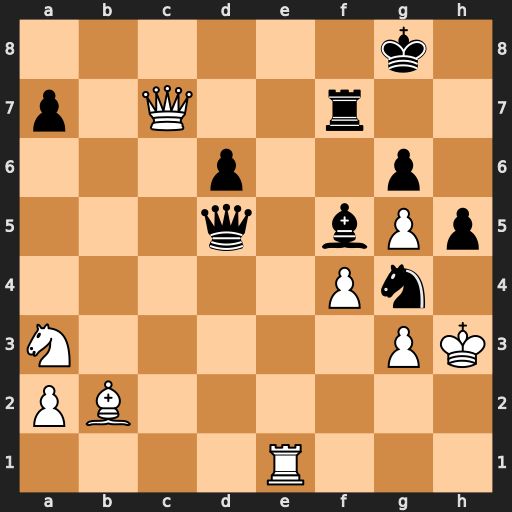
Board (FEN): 6k1/p1Q2r2/3p2p1/3q1bPp/5Pn1/N5PK/PB6/4R3
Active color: w
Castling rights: -
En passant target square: -
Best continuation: Re8+ Rf8 Qg7#